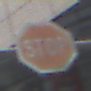
Verkehrszeichen: Stop
Umgebung: Outdoor, Urban
Tageszeit: Midday
Wetter: Overcast
Licht: Natural
Jahreszeit: NotSpecified
Kontrast: LowContrast